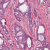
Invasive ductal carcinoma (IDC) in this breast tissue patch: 1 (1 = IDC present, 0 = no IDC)